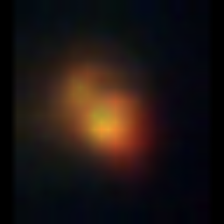
Taxon: NanoPlankton
Group: Other